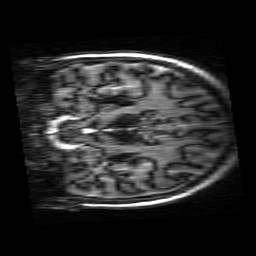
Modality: MP2RAGE
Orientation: coronal
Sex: female
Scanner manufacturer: siemens
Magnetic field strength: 3 T
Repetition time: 5 s
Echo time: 0.00355 s